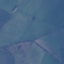
Land use / land cover class: Pasture